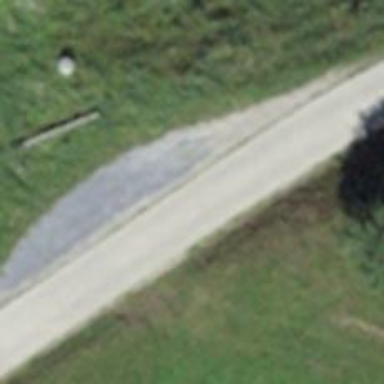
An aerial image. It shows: Passing place on the road.